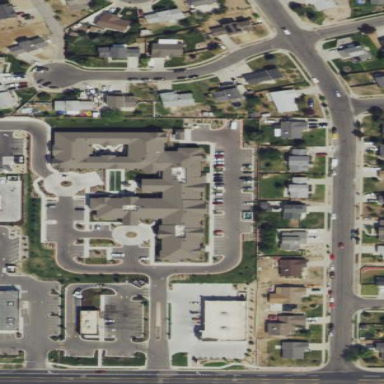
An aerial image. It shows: Building.